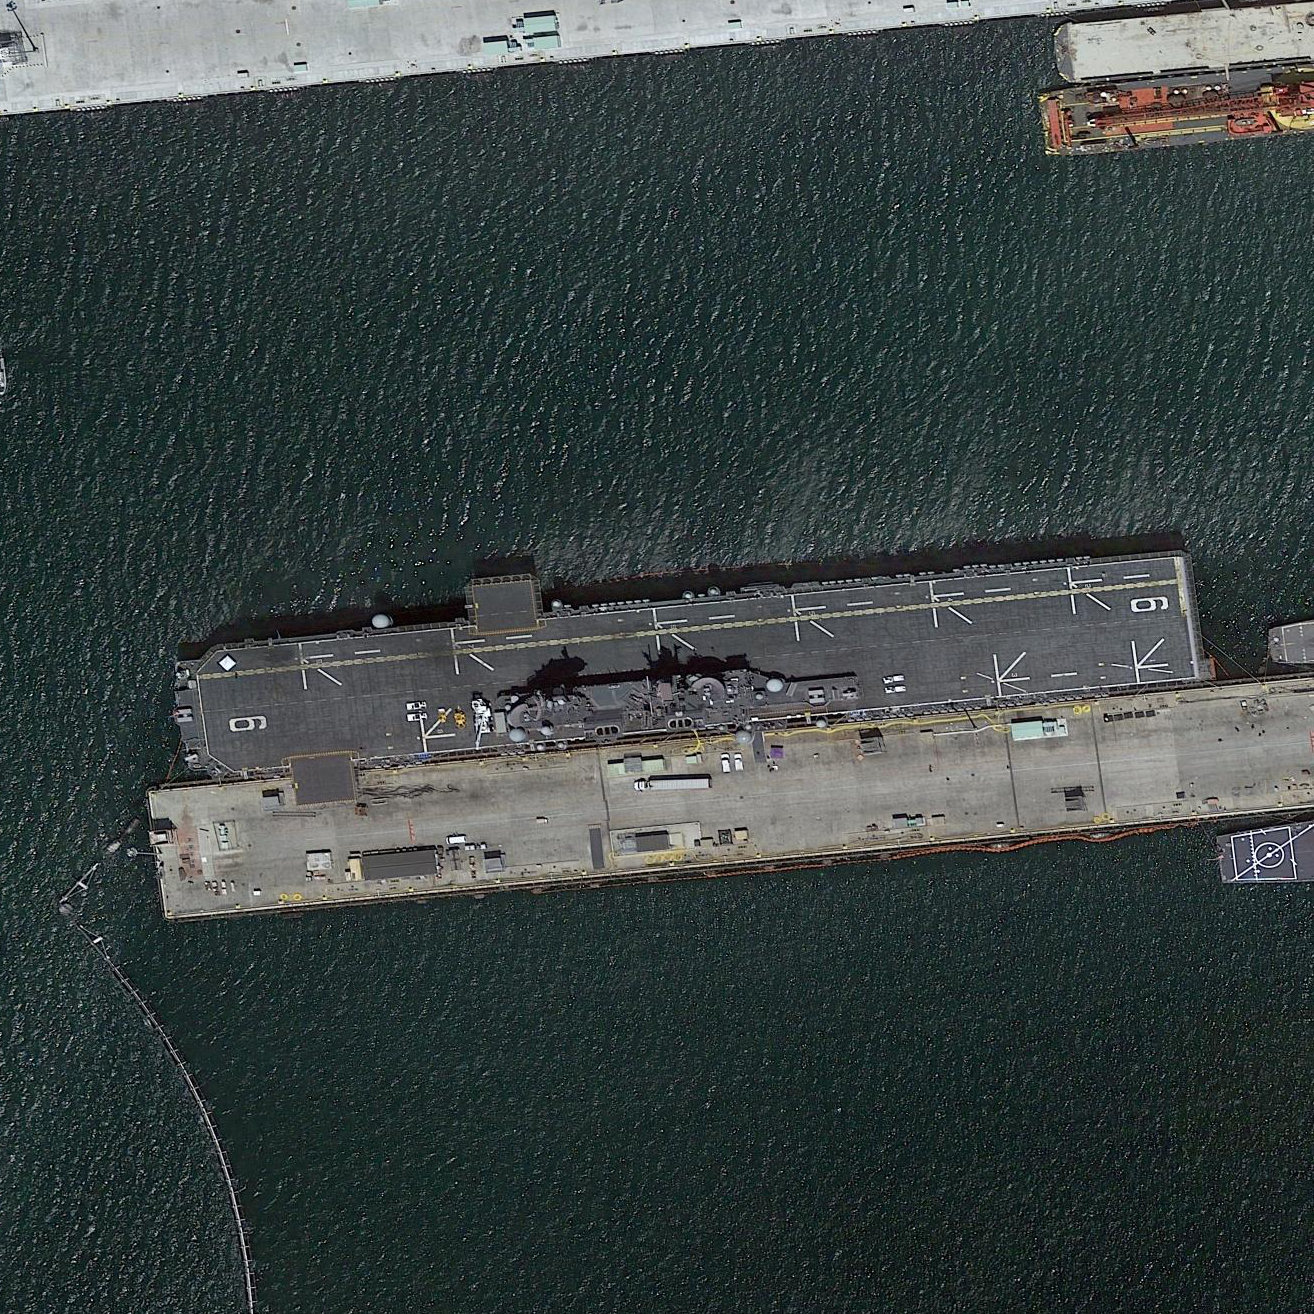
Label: Wasp-class_assault_ship